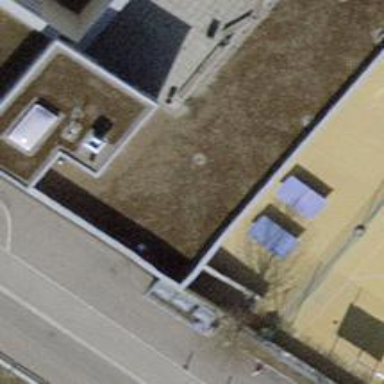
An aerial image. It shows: School.